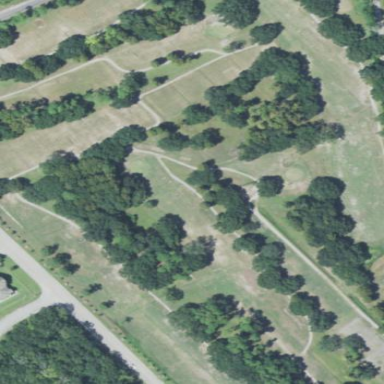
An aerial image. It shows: Golf course surrounded by greenery.